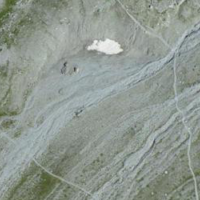
EUNIS habitat code: 48
Species observed at this site:
Bartsia alpina